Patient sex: F
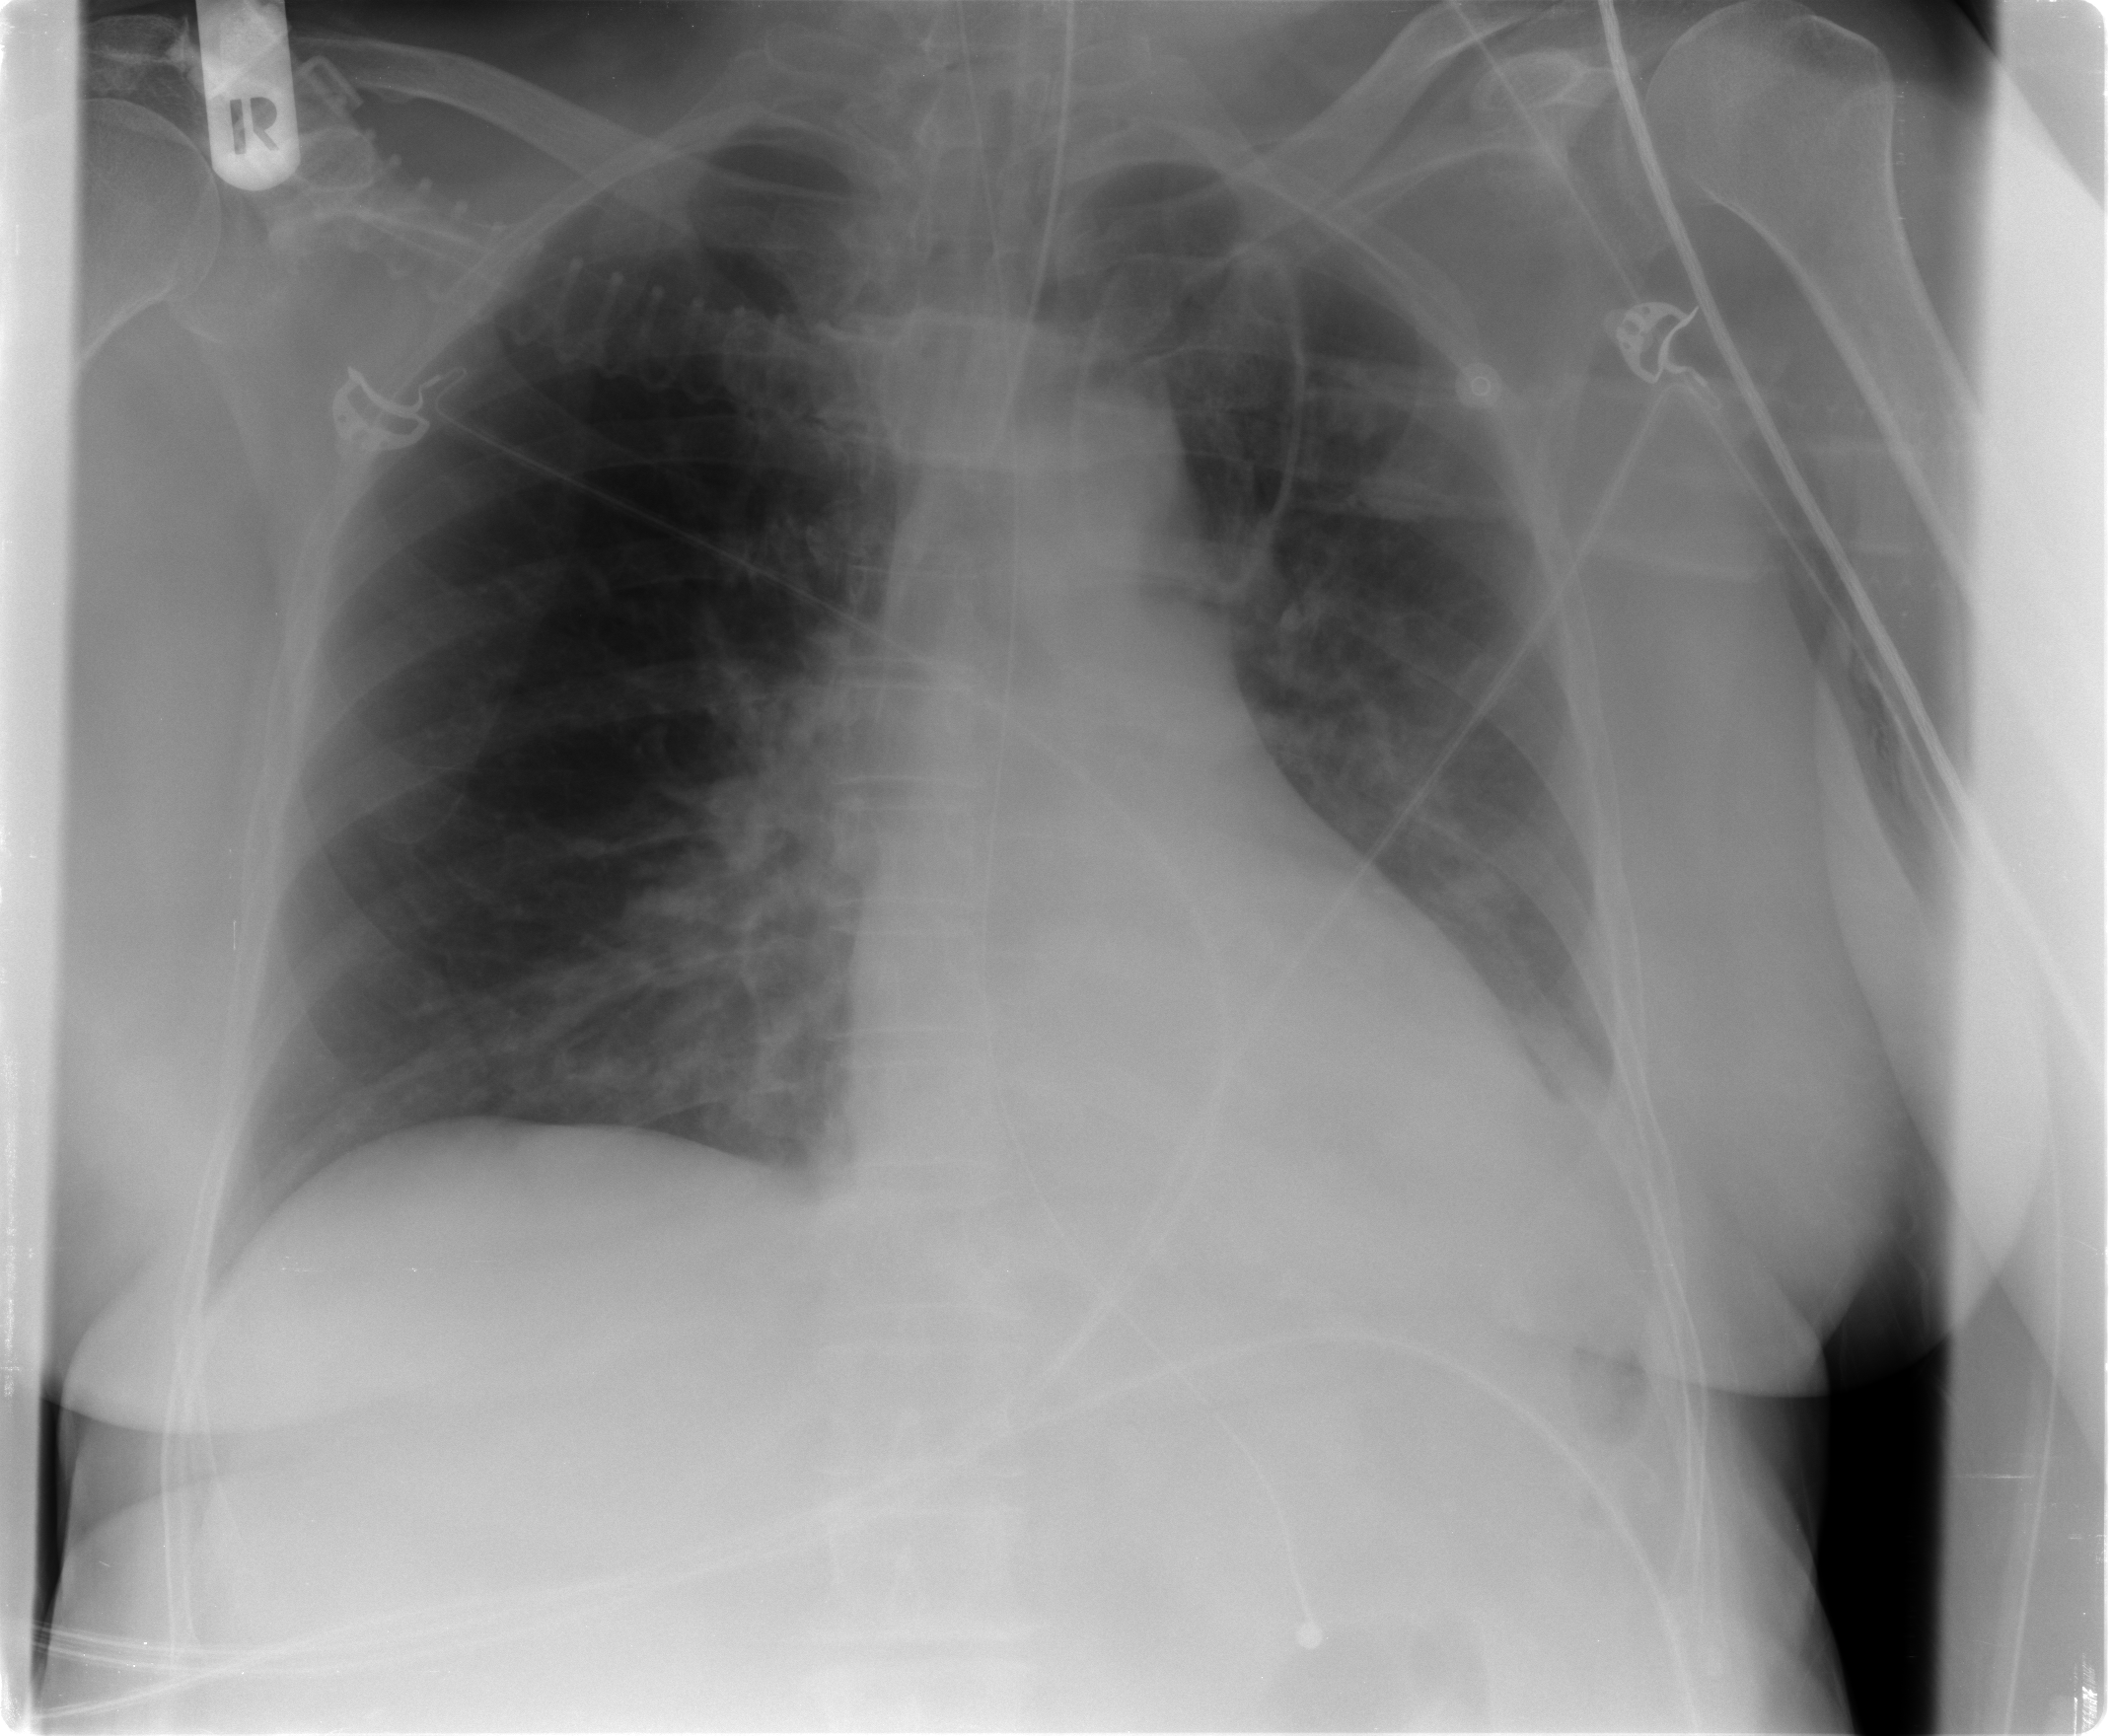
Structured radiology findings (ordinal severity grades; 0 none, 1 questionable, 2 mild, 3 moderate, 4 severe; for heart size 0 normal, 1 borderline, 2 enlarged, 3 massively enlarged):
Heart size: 0
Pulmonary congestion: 0
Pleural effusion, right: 0
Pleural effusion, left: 2
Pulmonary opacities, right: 0
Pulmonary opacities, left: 1
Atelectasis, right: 0
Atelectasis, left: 2